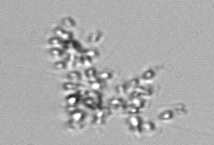
Label: Chaetoceros_didymus_TAG_external_flagellate